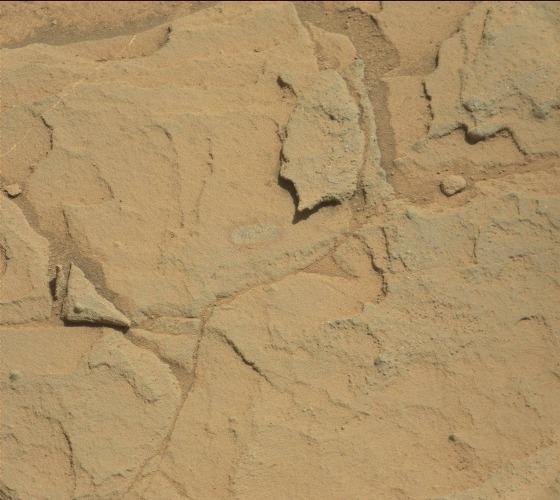
Terrain classes present: Bedrock, Gravel / Sand / Soil, Rock, Shadow